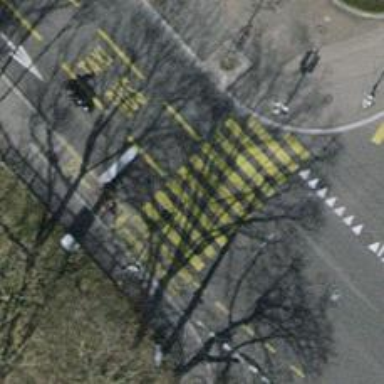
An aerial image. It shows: Zebra crossing with traffic signals.